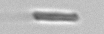
Label: fiber